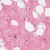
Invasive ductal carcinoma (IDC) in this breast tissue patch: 0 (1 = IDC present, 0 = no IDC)